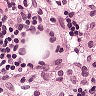
Metastatic tissue present: no